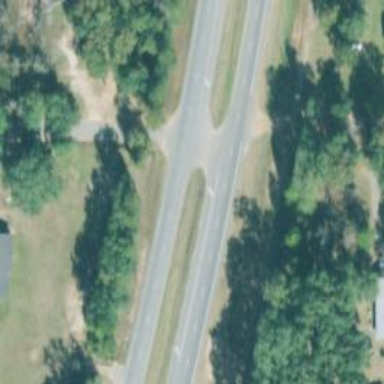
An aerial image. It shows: Asphalt trunk highway classified as expressway.